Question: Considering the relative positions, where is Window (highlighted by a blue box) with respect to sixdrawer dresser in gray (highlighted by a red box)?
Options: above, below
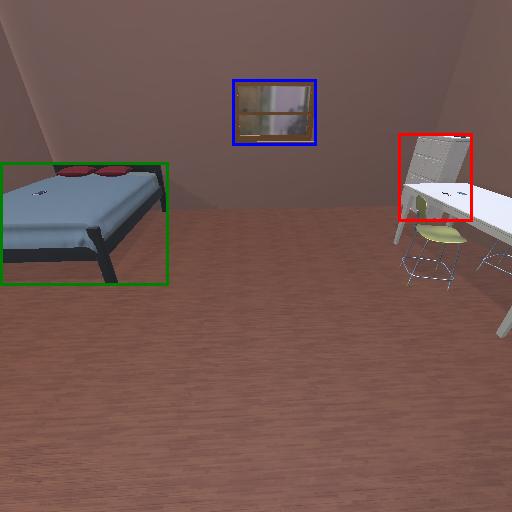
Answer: above